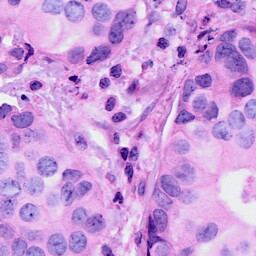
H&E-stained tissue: Breast